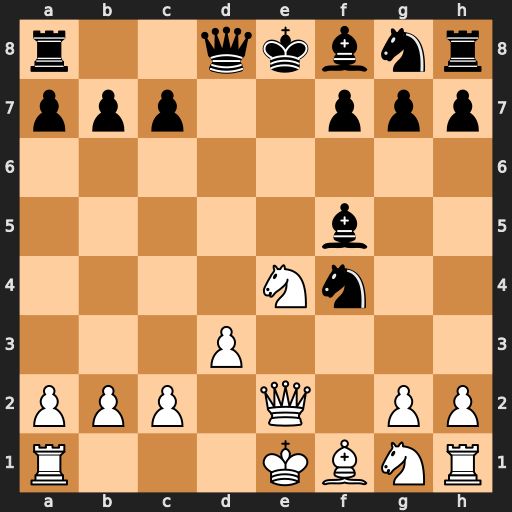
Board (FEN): r2qkbnr/ppp2ppp/8/5b2/4Nn2/3P4/PPP1Q1PP/R3KBNR
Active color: w
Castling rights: KQkq
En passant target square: -
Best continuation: Nf6#